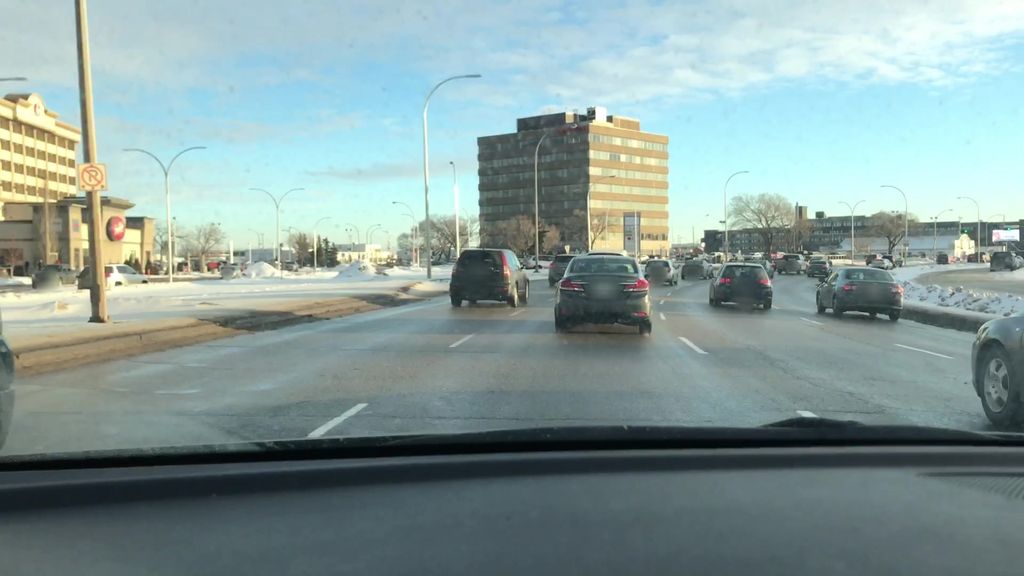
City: edmonton